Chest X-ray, PA view. Patient: 34 years old, sex M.
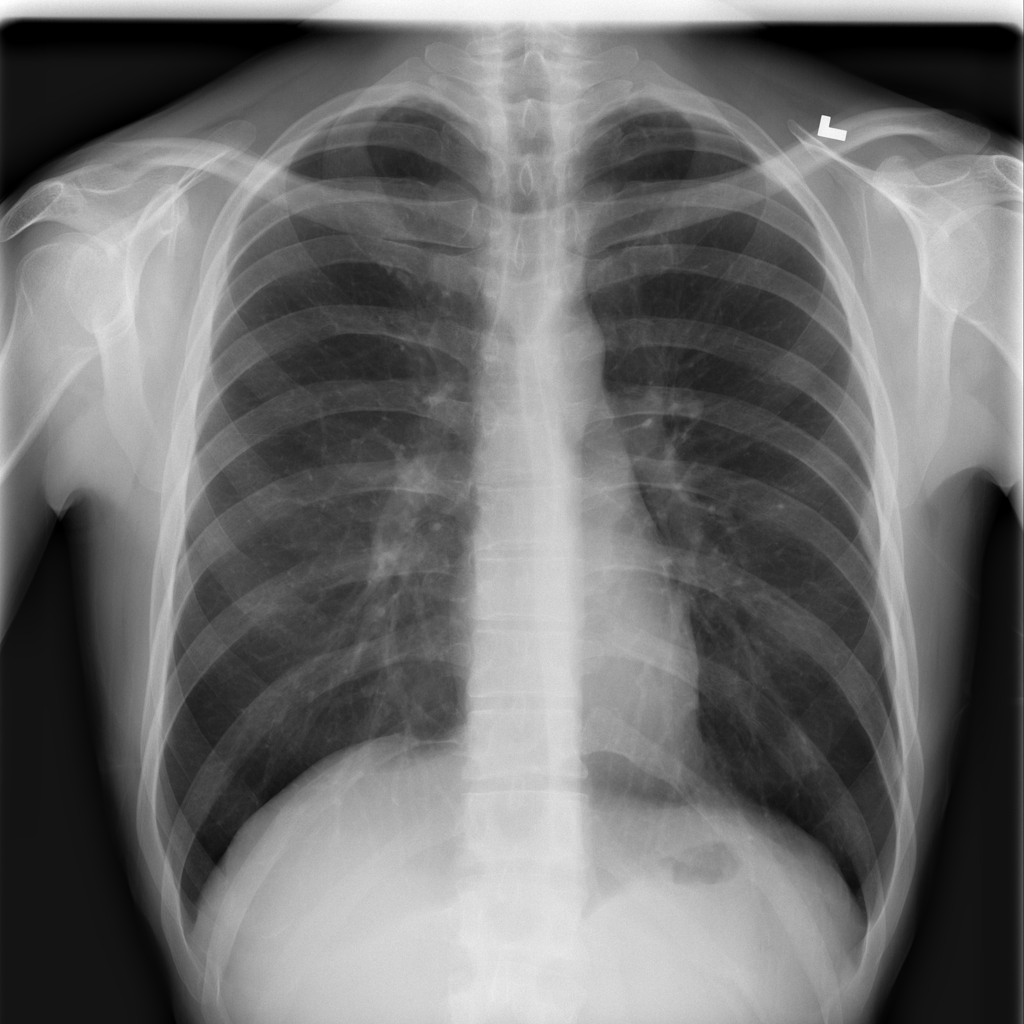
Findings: No Finding